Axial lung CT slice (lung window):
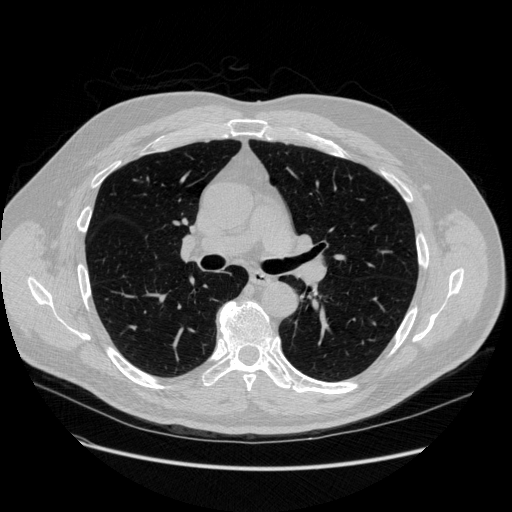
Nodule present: no